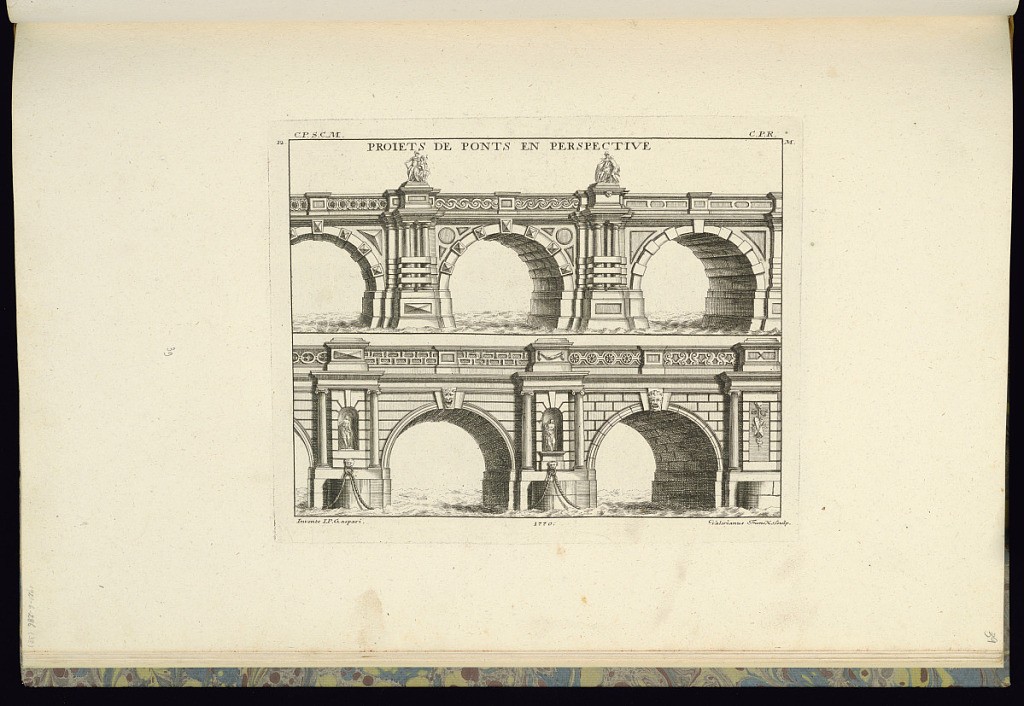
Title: PROJETS DE PONTS EN PERSPECTIVE
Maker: Giovanni Paolo Gaspari, 1714 – 1775
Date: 1770
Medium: Etching and engraving on paper
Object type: Print
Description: Two designs for bridges featuring sculptures, columns, rustication, and trophies. The plate is titled, numbered, signed, and dated.